Interaction volume radius: 10 \u00c5
Interaction volume height: 20 \u00c5
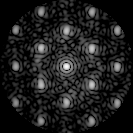
Disorder parameter: 0.3019